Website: apple
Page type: billing-address
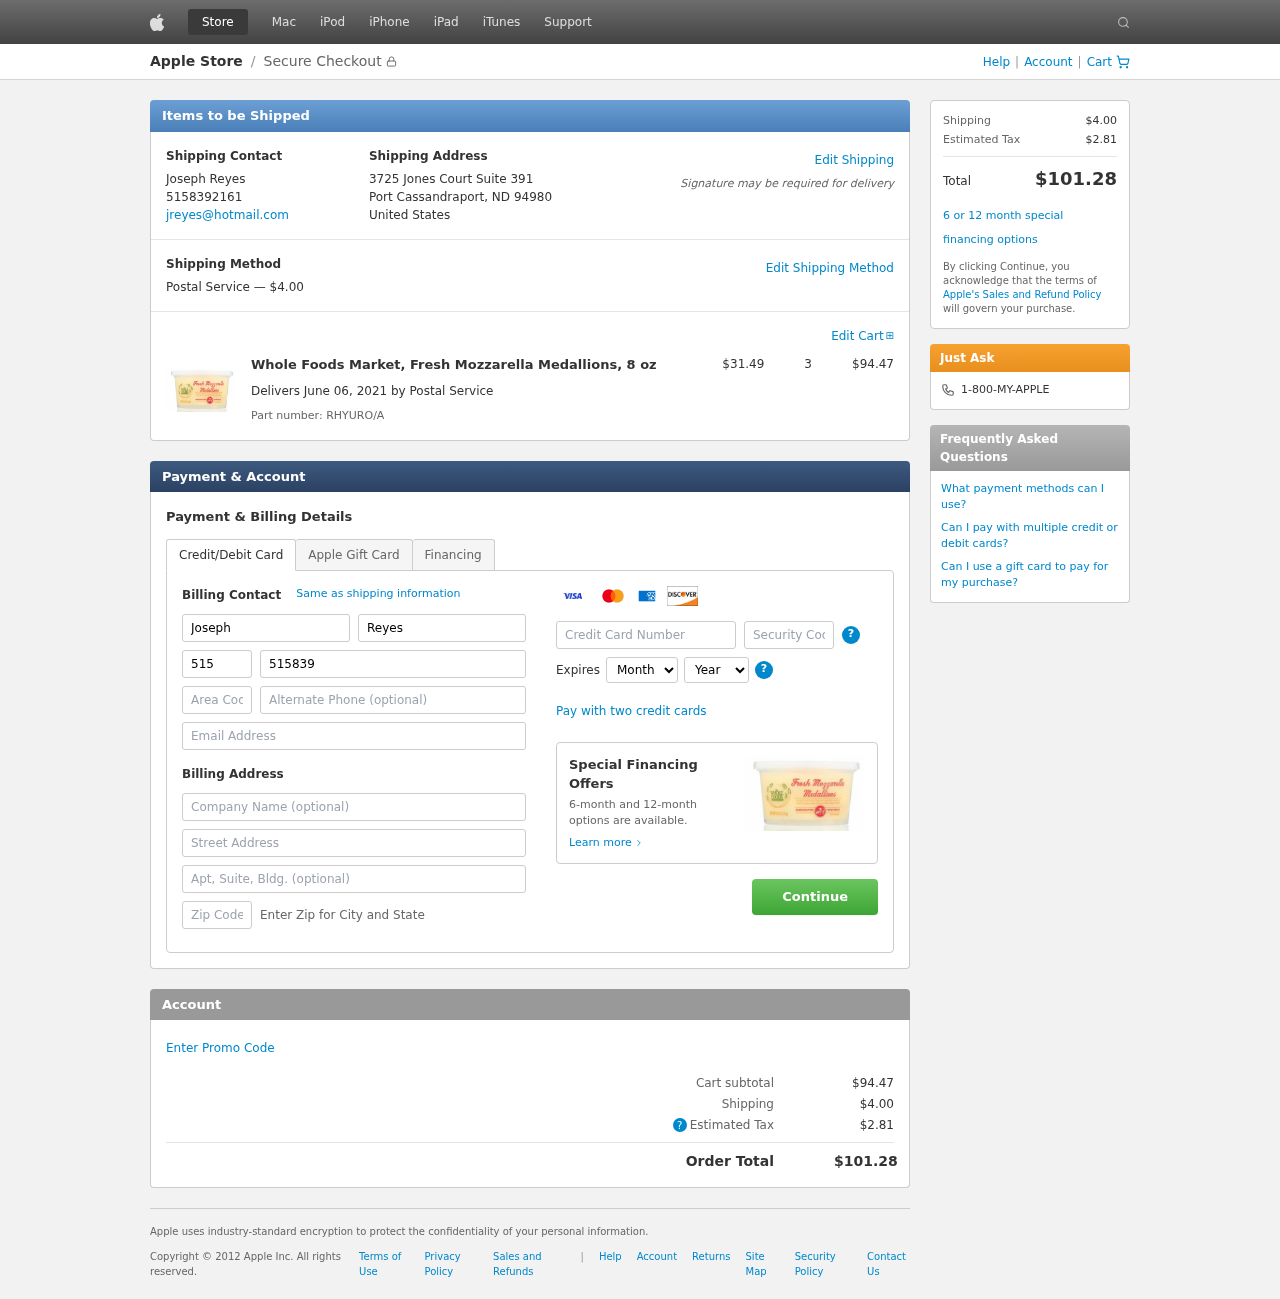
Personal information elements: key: PII_CARD_CVV
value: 969
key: PII_CARD_EXPIRY_MONTH
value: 04
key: PII_CARD_EXPIRY_YEAR
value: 28
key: PII_CARD_NUMBER
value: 2602 1315 2714 9182
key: PII_CITY_STATE_ZIP
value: Port Cassandraport, ND 94980
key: PII_COUNTRY
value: United States
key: PII_EMAIL
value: jreyes@hotmail.com
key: PII_FIRSTNAME
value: Joseph
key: PII_FULLNAME
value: Joseph Reyes
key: PII_LASTNAME
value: Reyes
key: PII_PHONE
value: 5158392161
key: PII_PHONE_AREA
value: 515
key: PII_STREET
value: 3725 Jones Court Suite 391
Product elements: key: PRODUCT1_NAME
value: Whole Foods Market, Fresh Mozzarella Medallions, 8 oz
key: PRODUCT1_PRICE
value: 31.49
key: PRODUCT1_QUANTITY
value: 3
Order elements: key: ORDER_SHIPPING_COST
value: $4.00
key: ORDER_SUBTOTAL
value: $94.47
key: ORDER_DELIVERY_DATE
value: June 06, 2021
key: ORDER_PART_NUMBER
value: RHYURO/A
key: ORDER_TAX
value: $2.81
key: ORDER_TOTAL
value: $101.28